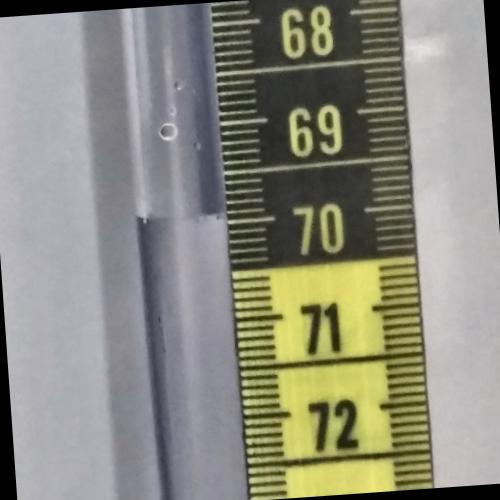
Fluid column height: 69.9 cm